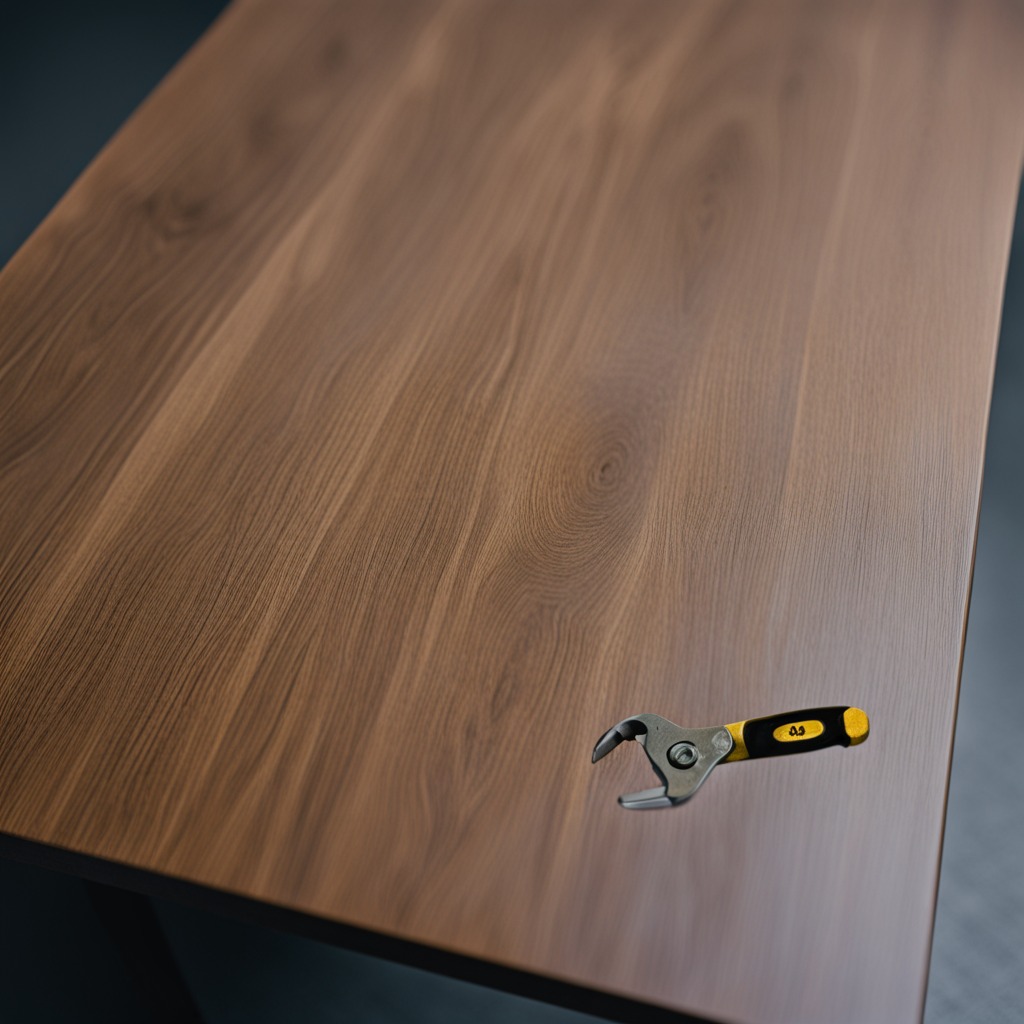
An wrench lies on a table with faint burn marks in a small garage at twilight.